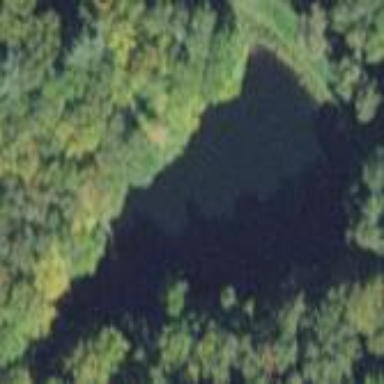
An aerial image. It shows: Serene pond surrounded by nature.